Question: I'm using an ASP.Net Login control in my application. In Chrome, Firefox, and IE 9, everything works ok. But we still have users on IE 7, and everything is NOT OK for them; the Login control's "UserName" box doesn't display, so they just have to guess at where to start typing in their username (see screen cap).

I've already tried converting the control to a Template and playing with the padding, etc. The control renders as a nested table, like so:
'''
<asp:Login ID="UserLogin" runat="server" OnLoggedIn="UserLogin_LoggedIn"
DisplayRememberMe="false" UserNameLabelText="Username">
<TextBoxStyle CssClass="round" />
<TitleTextStyle Font-Bold="True" Font-Size="Large" />
<LabelStyle Font-Bold="True" />
<LayoutTemplate>
<table cellpadding="1" cellspacing="0" style="border-collapse:collapse;">
<tr>
<td>
<table cellpadding="5">
<tr>
<td align="center" colspan="2" style="font-size:Large;font-
weight:bold;">Log In</td>
</tr>
<tr>
<td align="right" style="font-weight:bold;">
<asp:Label ID="UserNameLabel" runat="server"
AssociatedControlID="UserName">Username:</asp:Label>
</td>
<td>
<asp:TextBox ID="UserName" runat="server" CssClass="round" Width="100">
</asp:TextBox>
<asp:RequiredFieldValidator ID="UserNameRequired" runat="server"
ControlToValidate="UserName" ErrorMessage="User Name is required."
ToolTip="User Name is required." ValidationGroup="UserLogin">*
</asp:RequiredFieldValidator>
</td>
</tr>
<tr>
<td align="right" style="font-weight:bold;">
<asp:Label ID="PasswordLabel" runat="server"
AssociatedControlID="Password">Password:</asp:Label>
</td>
<td>
<asp:TextBox ID="Password" runat="server" CssClass="round"
TextMode="Password" Width="100"></asp:TextBox>
<asp:RequiredFieldValidator ID="PasswordRequired" runat="server"
ControlToValidate="Password" ErrorMessage="Password is required."
ToolTip="Password is required." ValidationGroup="UserLogin">*
</asp:RequiredFieldValidator>
</td>
</tr>
<tr>
<td align="center" colspan="2" style="color:Red;font-weight:bold;">
<asp:Literal ID="FailureText" runat="server" EnableViewState="False">
</asp:Literal>
</td>
</tr>
<tr>
<td align="right" colspan="2">
<asp:Button ID="LoginButton" runat="server" CommandName="Login"
Text="Log In" ValidationGroup="UserLogin" />
</td>
</tr>
</table>
</td>
</tr>
</table>
</LayoutTemplate>
<FailureTextStyle Font-Bold="True" />
</asp:Login>
'''
Does anyone have any ideas?
UPDATE: Adding ie7-js to the mix made no difference at all. So I removed it and then tried removing the 'CssClass="round"' from the Username and Password text boxes; that was the culprit. I don't know what in 'jquery.corner' is causing the problem, but all it means is my login page will have square corners and the rest of the application will have rounded corners - I can live with that.
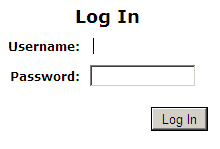
Answer: I'm going out on a limb here and saying that this is a CSS issue.
You're referencing a 'CssClass' called 'round' - Ideally we would need to see that first.
Though I am going to guess you have a '.round:focus {}' too? to style the currently focused textbox. If so, this isn't supported in less than I.E 8 and will likely have some funky behaviour...
If this is the case, then check out <URL> to help you gain missing support.